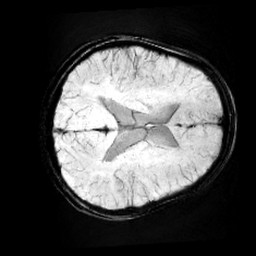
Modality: minIP
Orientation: axial
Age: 10
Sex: female
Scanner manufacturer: siemens
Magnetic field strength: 3 T
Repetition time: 0.027 s
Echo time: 0.02 s